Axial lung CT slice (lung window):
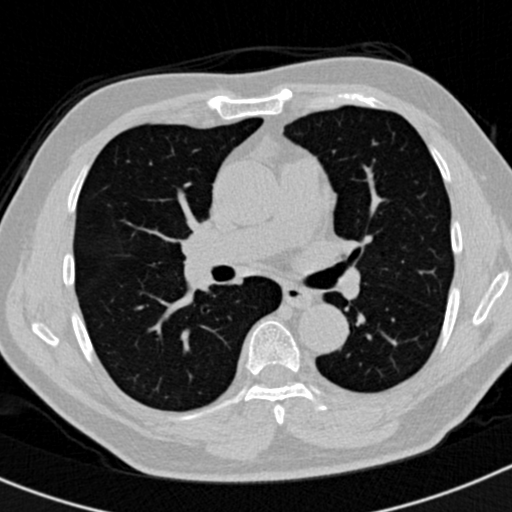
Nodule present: no